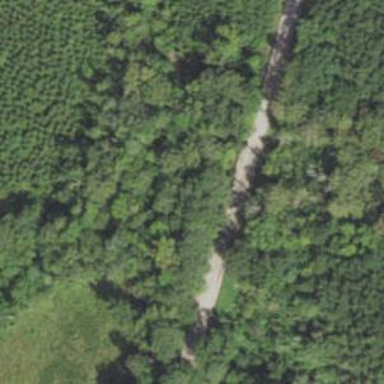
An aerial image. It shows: Culvert tunnel.